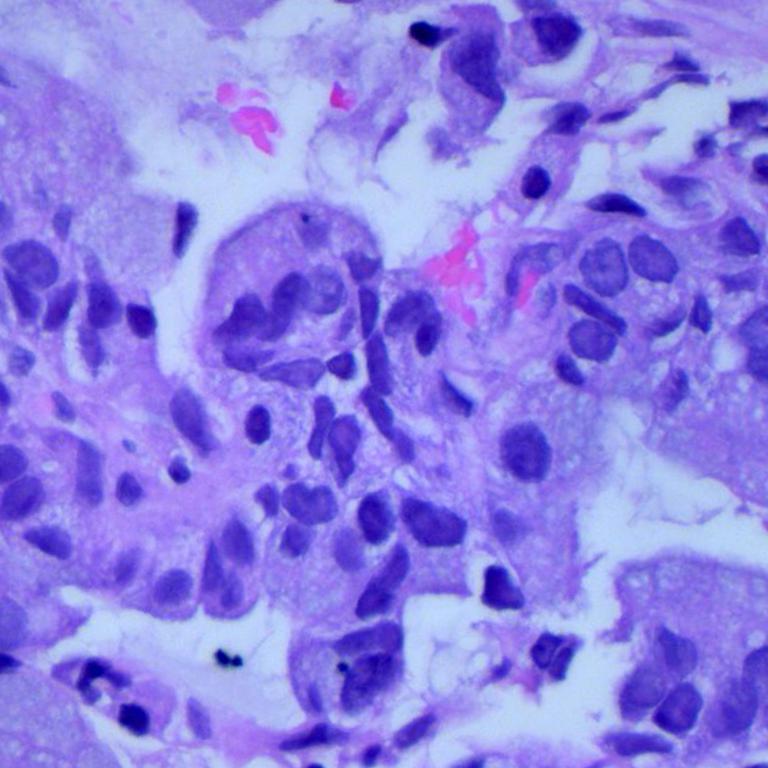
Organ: lung
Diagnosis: adenocarcinomas